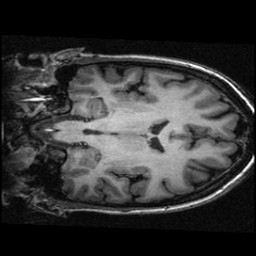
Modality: T1w
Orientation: coronal
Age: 23
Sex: female